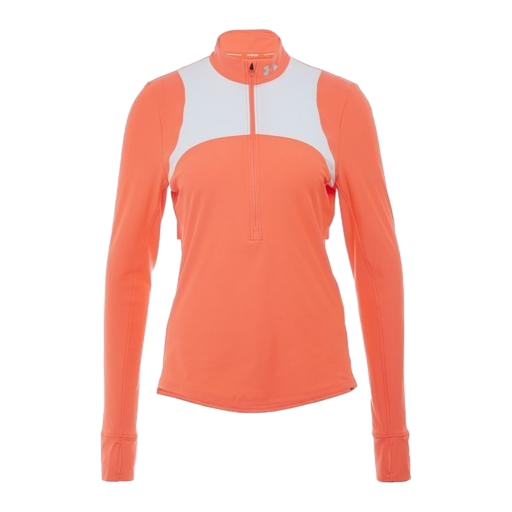
long-sleeve top, multicolor women’s ua studio oversized t, half-zip tee, white background